Question:
Emacs SLIME can't connect to swank, because apparently swank cannot initialize correctly.
It says some back end function not implemented. However, my swamp backend is SBCL, which is supported. I am using windows xp os.
A similar issue was found posted at the following link, but no solution.<URL>
Am I missing any configuration file for Swank? Or perhaps emacs and SBCL versions I am using have compatibility issues? In that case, where can I get the correct compatibility matrix for windows?
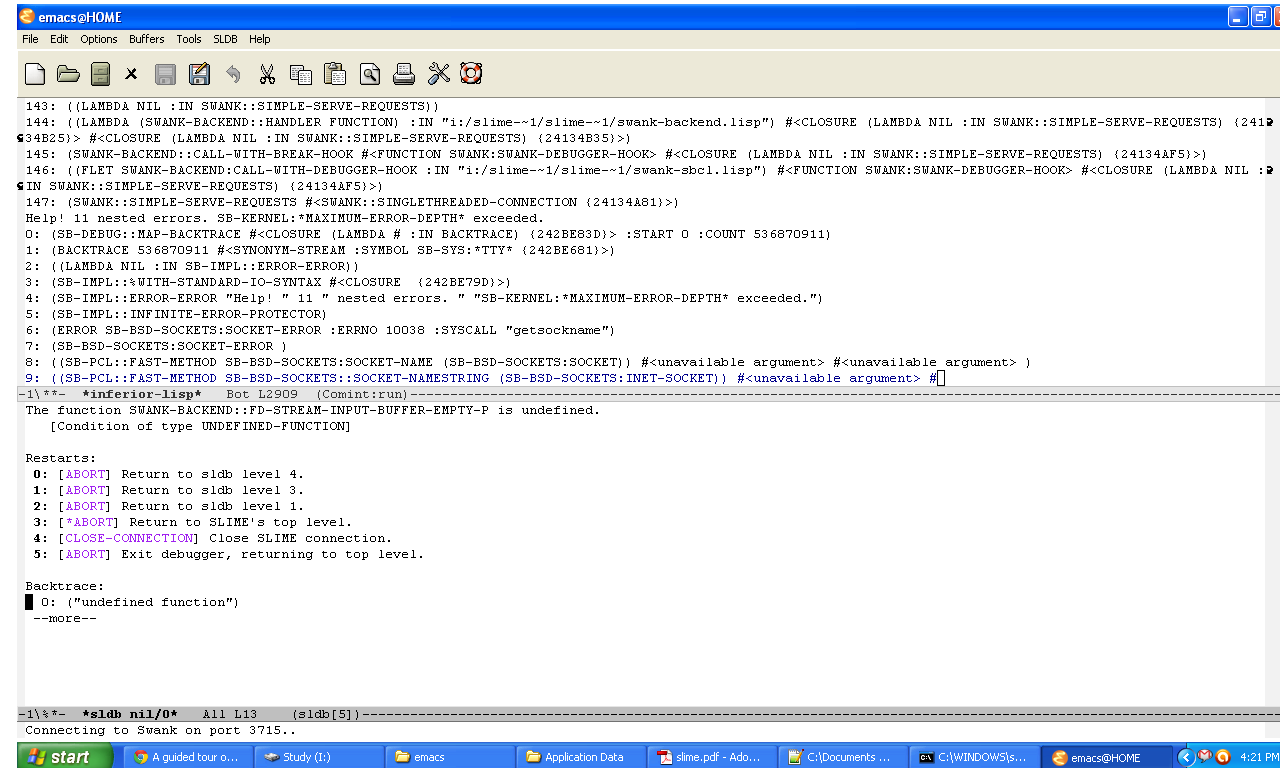
Answer: <URL>
Use this or any other manual, which describes how to install Emacs, sbcl and slime separately. But using the latest releases. Then it will be easier to find the problem than it is now.